Question: I am developing a "kick the fieldgoal" type game for the purpose of teaching myself Unity 3d. I have the interface and functionality I want, such that the game looks like this:

I'm using some code in OnUpdate to detect when the mouse button is first pressed (or touch phase begins) and when it is released (or touch phase ends) and calculate the swipe direction, distance and duration. I want to translate this information into an initial velocity to "launch" the football, but the math is slightly beyond me, it seems.
I started with something like this:
'''
rigidbody.velocity = new Vector3(
Mathf.Min(15, swipeDelta.x * .13f),
Mathf.Min(20, swipeDelta.y * yRatio),
5 / swipeDuration);
'''
This of course worked well at my initial resolution and aspect ratio, but fails miserably as soon as I change either one. I'd like the code to be more resolution and aspect ratio agnostic, or at least, relative. The numbers used in the code above are completely arbitrary and were discovered to produce desirable results at my initial resolution based on iterative testing.
Any suggestions?
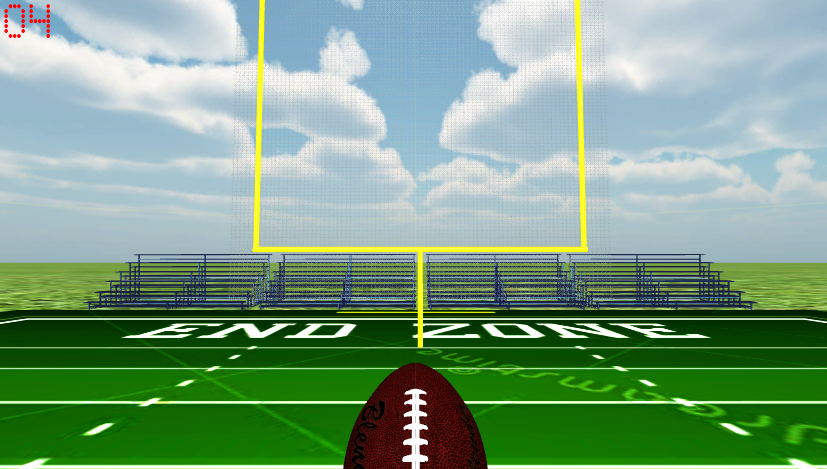
Answer: The idea is to take the distance and duration between the start and end point and use them for the velocity.
I use ScreenToWorldPoint to get the mouse position from screen coordinates to world coordinates so that its the distance in the world that counts, not the pixel density or resolution of the screen.
The expected min/max values are the values of power you get before any adjustments are made. To get good values you do a slow/short swipe for min and a fast long for max.
The desired min/max values are your arbitrary values that makes desirable results.
You might need to rotate the velocity depending on how your game is orientated. Right now a swipe up gives positive y values and a swipe right gives positive x values.
'''
Vector3 startPos;
float startTime;
void Update ()
{
if (Input.GetMouseButtonDown(0))
{
//Store initial values
startPos = Input.mousePosition;
startTime = Time.time;
}
if (Input.GetMouseButtonUp(0))
{
//Get end values
Vector3 endPos = Input.mousePosition;
float endTime = Time.time;
//Mouse positions distance from camera. Might be a better idea to use the cameras near plane
startPos.z = 0.1f
endPos.z = 0.1f
//Makes the input pixel density independent
startPos = Camera.main.ScreenToWorldPoint(startPos);
endPos = Camera.main.ScreenToWorldPoint(endPos);
//The duration of the swipe
float duration = endTime - startTime;
//The direction of the swipe
Vector3 dir = endPos - startPos;
//The distance of the swipe
float distance = dir.magnitude;
//Faster or longer swipes give higher power
float power = distance / duration;
//expected values are what power you get when you try
//desired values are what you want
//you might want these as public values so they can be set from the inspector
const float expectedMin = 50;
const float expectedMax = 60;
const float desiredMin = 15;
const float desiredMax = 20;
//Measure expected power here
Debug.Log(power);
//change power from the range 50...60 to 0...1
power -= expectedMin;
power /= expectedMax - expectedMin;
//clamp value to between 0 and 1
power = Mathf.Clamp01(power);
//change power to the range 15...20
power *= desiredMax - desiredMin;
power += desiredMin;
//take the direction from the swipe. length of the vector is the power
Vector3 velocity = (transform.rotation * dir).normalized * power
}
'''